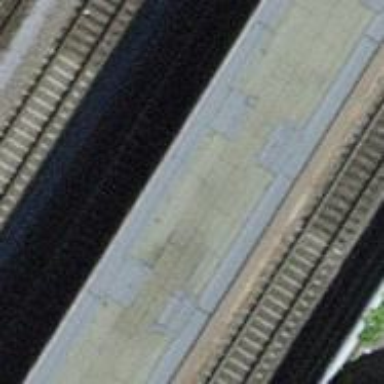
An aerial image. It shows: Stop position for public transport on the railway.